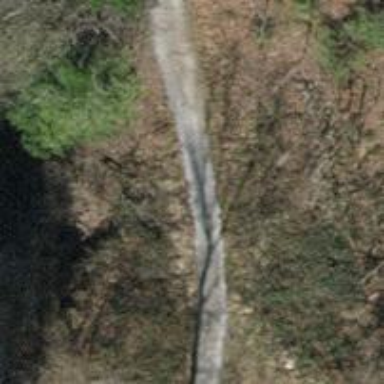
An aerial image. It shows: Unpaved path.